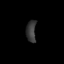
Tissue: prostate
Cell type: T cells
Senescence score: 0.6837
Nuclear area (px): 205
Mean DAPI intensity: 56.649